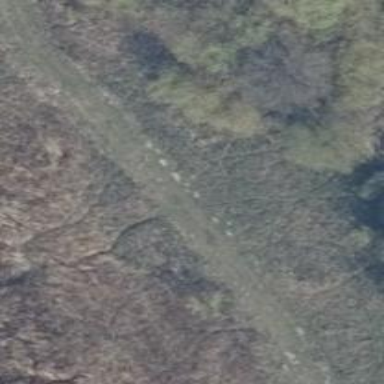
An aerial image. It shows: Grass track road with grade 5 tracktype.